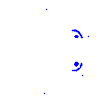
Particle: electron